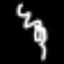
Label: squiggle